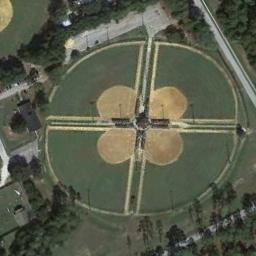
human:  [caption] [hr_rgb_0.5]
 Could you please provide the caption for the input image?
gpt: There are four baseball diamonds in the grass surrounded by the houses、 forests and roads .

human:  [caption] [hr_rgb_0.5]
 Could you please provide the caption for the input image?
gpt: Four baseball are field in a circle with many trees beside .

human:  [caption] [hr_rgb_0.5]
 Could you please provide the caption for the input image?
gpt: Four baseball diamonds adjacent to each other make up a circle and some roads beside .

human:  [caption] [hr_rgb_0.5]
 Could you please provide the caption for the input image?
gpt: This baseball field looks like a semicircle with two white houses beside it .

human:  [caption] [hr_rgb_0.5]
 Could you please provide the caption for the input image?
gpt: Four baseball diamonds form a circle .